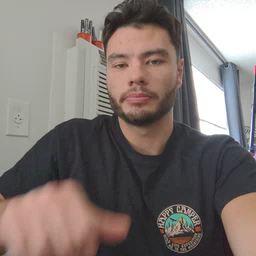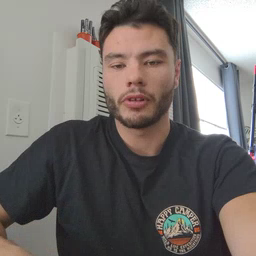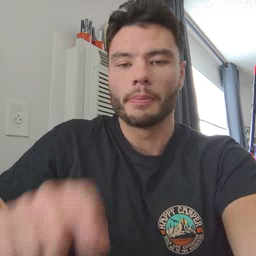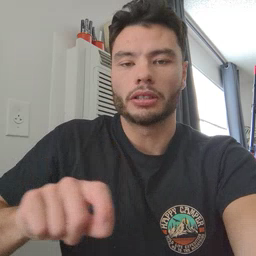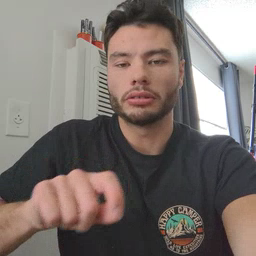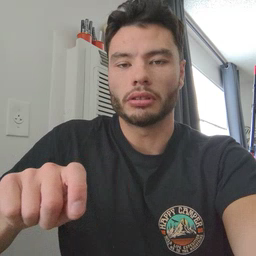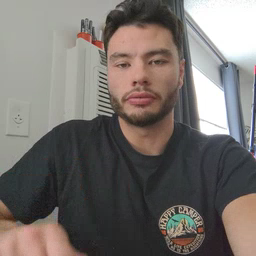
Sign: pen